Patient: sex F, age 64
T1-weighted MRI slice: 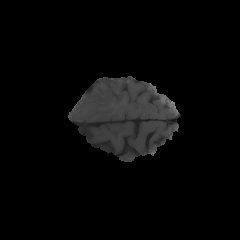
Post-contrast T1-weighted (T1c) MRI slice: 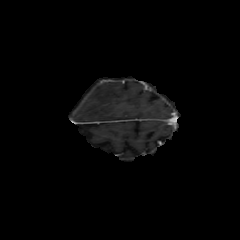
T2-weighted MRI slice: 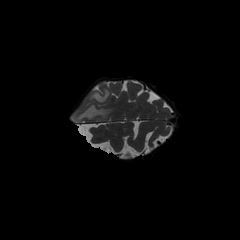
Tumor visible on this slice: yes
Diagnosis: Glioblastoma, IDH-wildtype
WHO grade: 4